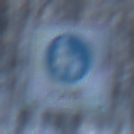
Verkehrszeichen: BeginnFussgaengerzone
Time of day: MorningAfternoon
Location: Outdoor (Nature)
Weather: Clear
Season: Winter
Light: Natural